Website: macys
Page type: customer-info-address
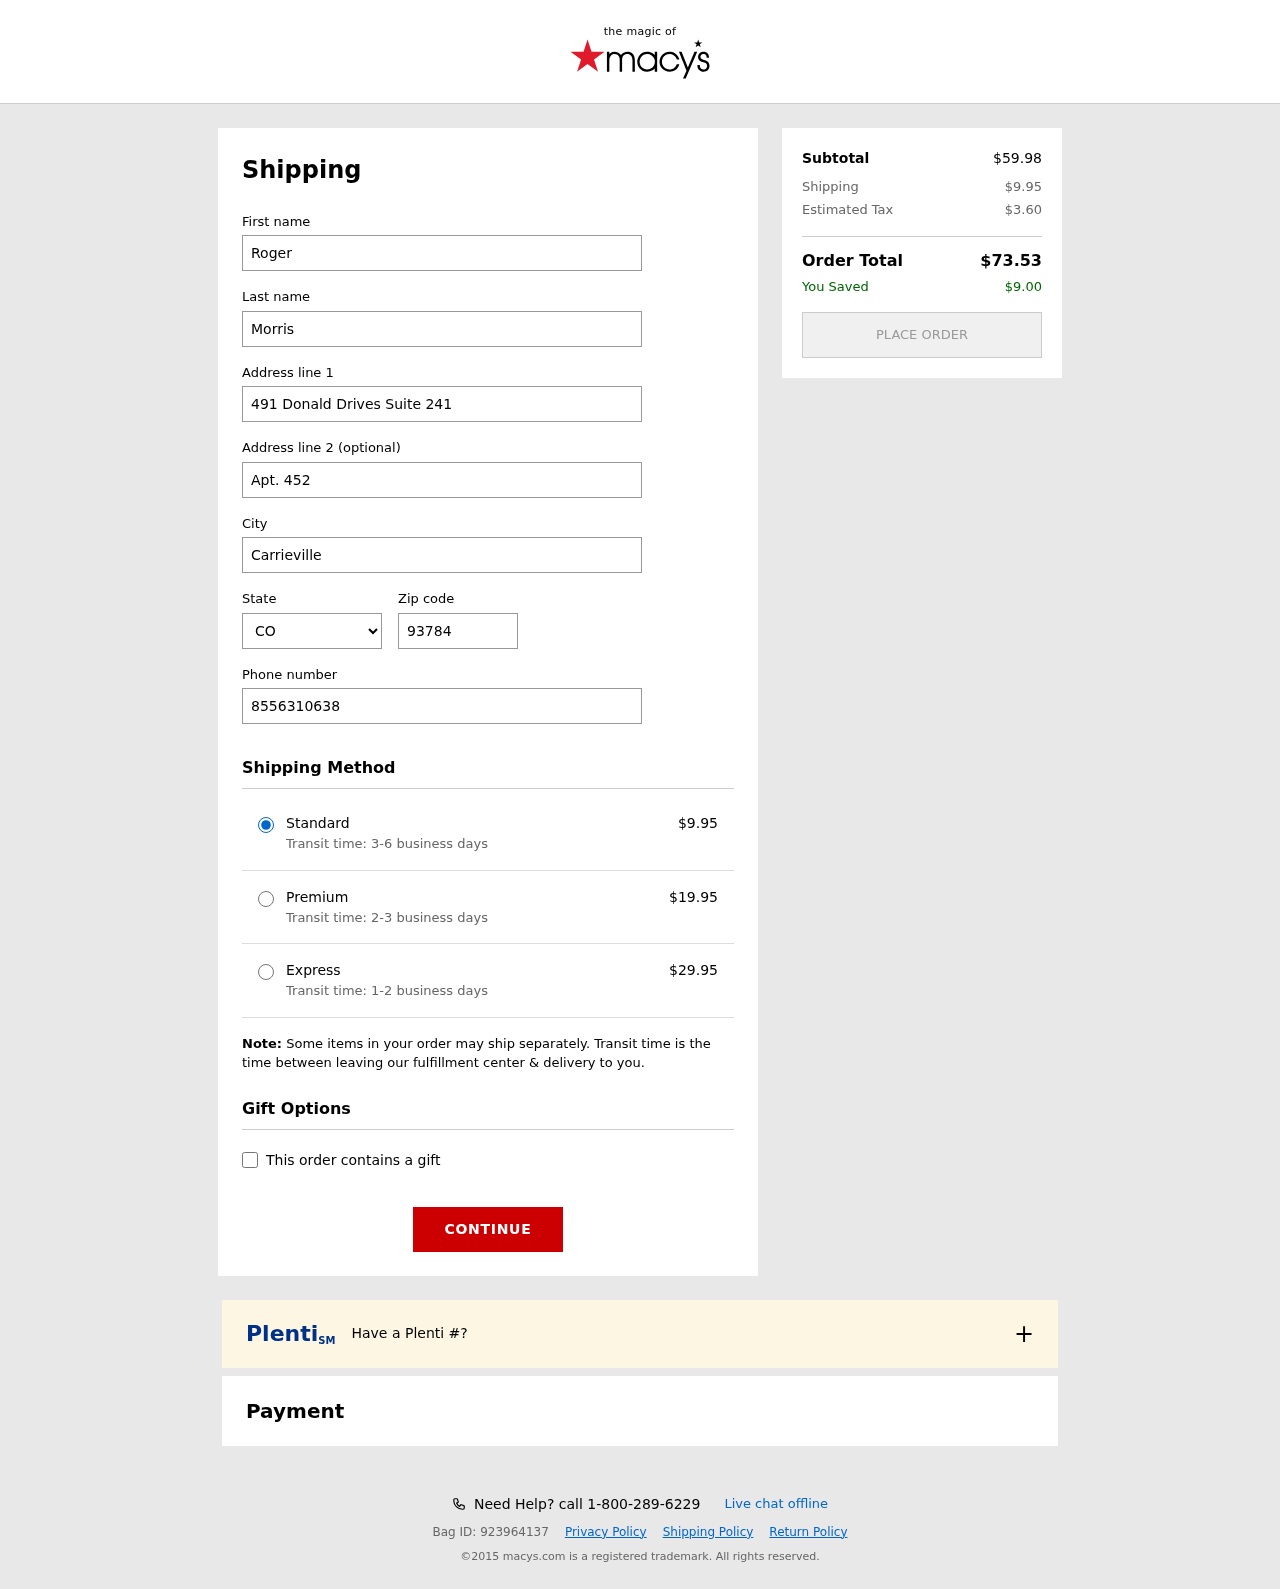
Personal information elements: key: PII_CITY
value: Carrieville
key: PII_FIRSTNAME
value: Roger
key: PII_LASTNAME
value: Morris
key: PII_PHONE
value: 8556310638
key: PII_POSTCODE
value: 93784
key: PII_STATE_ABBR
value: CO
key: PII_STREET
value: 491 Donald Drives Suite 241
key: PII_STREET2
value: Apt. 452
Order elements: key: ORDER_SHIPPING_COST
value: $9.95
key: ORDER_SHIPPING_COST_PREMIUM
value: $19.95
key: ORDER_SHIPPING_COST_EXPRESS
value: $29.95
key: ORDER_SUBTOTAL
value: $59.98
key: ORDER_TAX
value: $3.60
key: ORDER_TOTAL
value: $73.53
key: ORDER_SAVINGS
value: $9.00